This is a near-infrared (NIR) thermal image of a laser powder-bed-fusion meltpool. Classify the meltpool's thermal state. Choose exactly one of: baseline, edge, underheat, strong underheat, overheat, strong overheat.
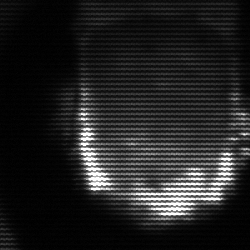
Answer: baseline